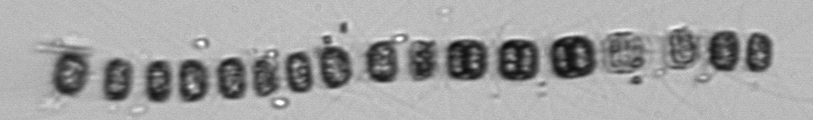
Label: Thalassiosira